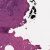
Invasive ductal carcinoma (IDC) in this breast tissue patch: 0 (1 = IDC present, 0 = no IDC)